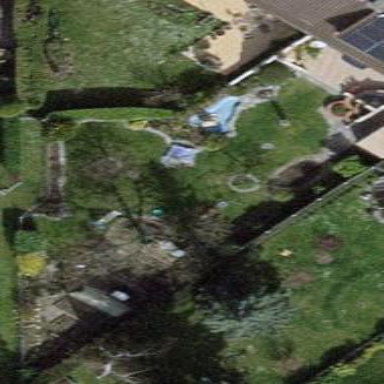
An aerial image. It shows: Garden surrounded by fence.